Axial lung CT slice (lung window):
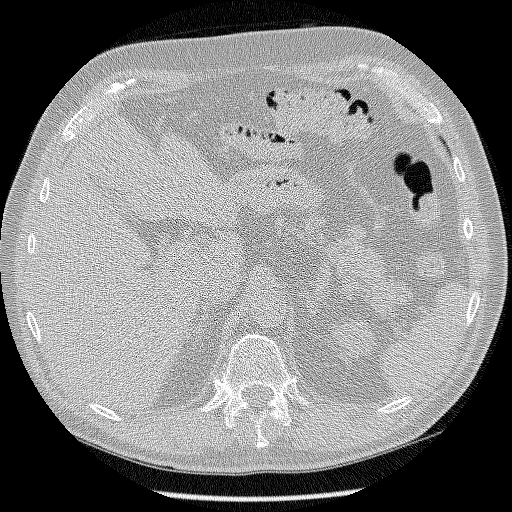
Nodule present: no